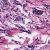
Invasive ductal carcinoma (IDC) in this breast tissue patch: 0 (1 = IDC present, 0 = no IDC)